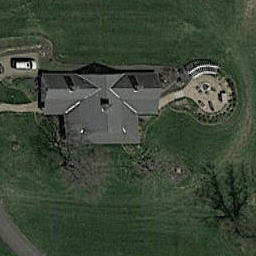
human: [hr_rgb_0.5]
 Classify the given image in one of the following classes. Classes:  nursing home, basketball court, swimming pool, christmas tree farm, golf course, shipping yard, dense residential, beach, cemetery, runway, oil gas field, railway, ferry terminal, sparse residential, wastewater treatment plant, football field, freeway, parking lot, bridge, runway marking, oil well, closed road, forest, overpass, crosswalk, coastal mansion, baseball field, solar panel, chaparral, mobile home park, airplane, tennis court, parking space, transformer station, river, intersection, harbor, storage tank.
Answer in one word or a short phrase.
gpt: sparse residential